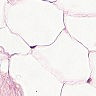
Metastatic tissue present: no